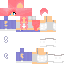
A female human skin with pale skin, wearing red long hair dressed in a red tshirt and red pants, featuring a closed mouth.